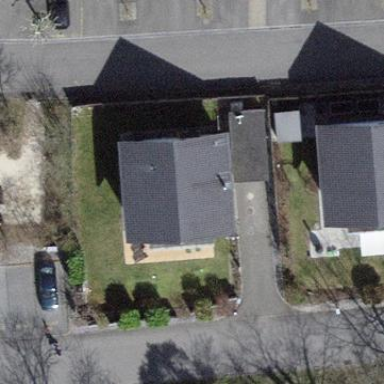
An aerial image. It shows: Residential building with tiled roof.